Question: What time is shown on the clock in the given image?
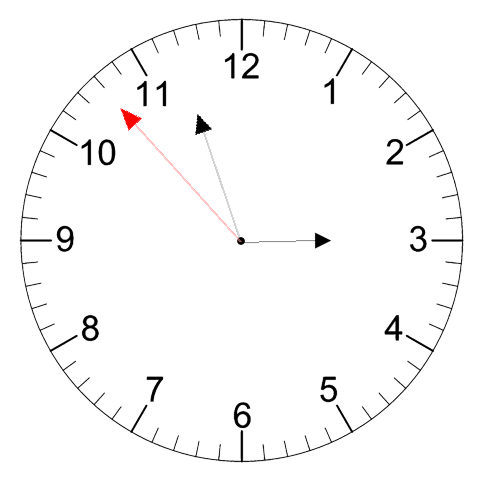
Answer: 02:56:53